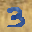
Label: 3